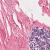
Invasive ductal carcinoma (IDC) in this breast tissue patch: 0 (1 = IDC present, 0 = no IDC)